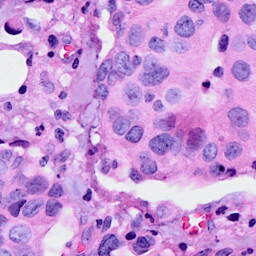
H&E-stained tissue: Breast